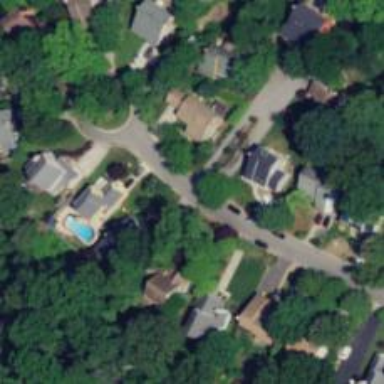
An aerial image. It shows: Driveway.